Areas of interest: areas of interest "Sport and cultural"
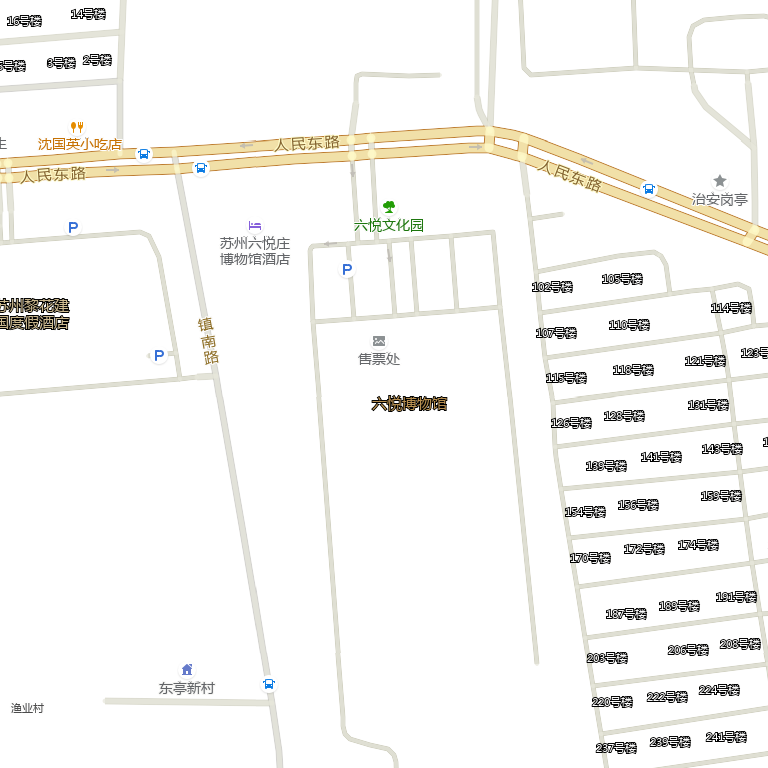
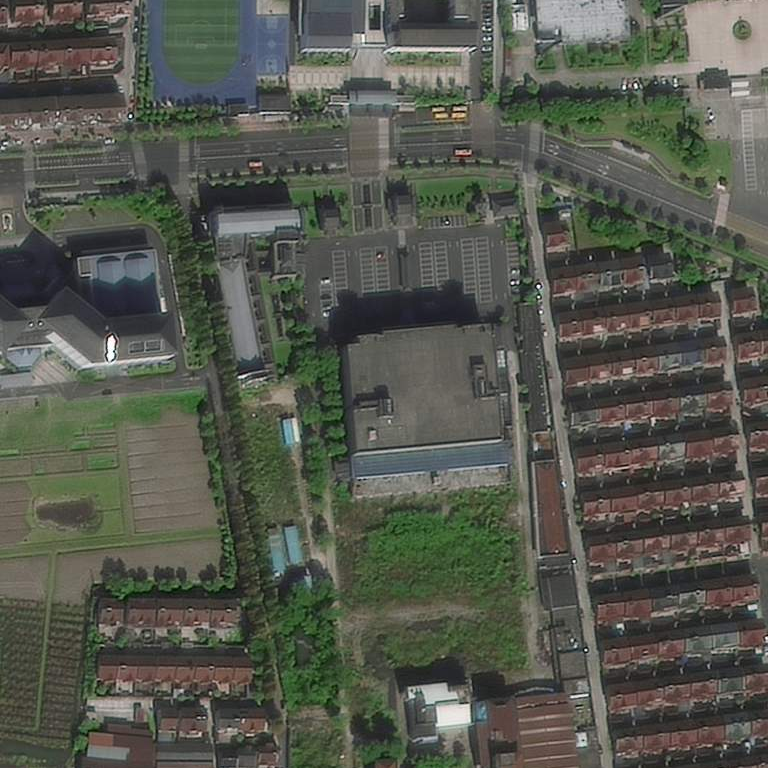